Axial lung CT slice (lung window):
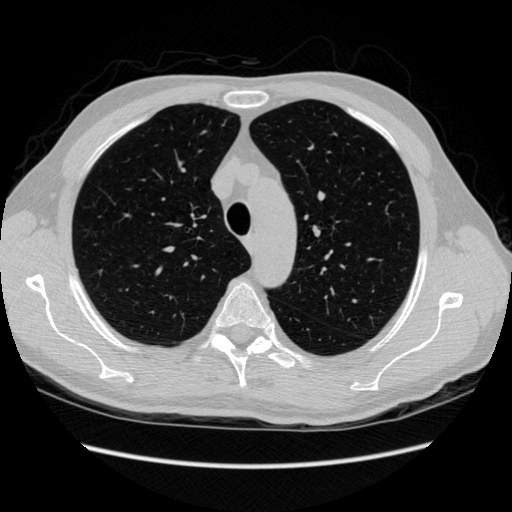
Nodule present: no